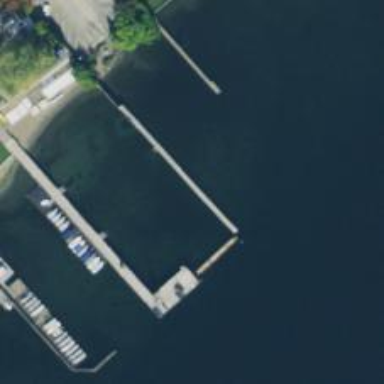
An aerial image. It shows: Breakwater structure.